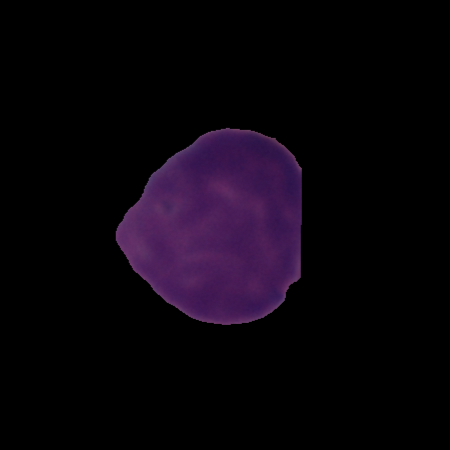
Label: cancer